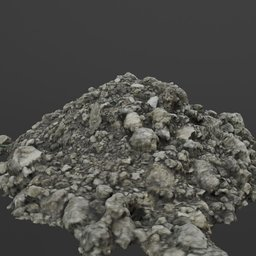
Label: nature